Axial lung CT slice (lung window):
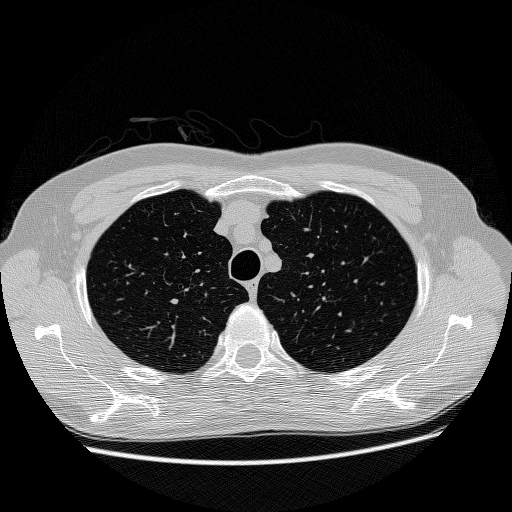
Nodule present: no